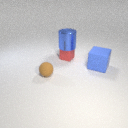
large blue rubber cube to the right of small brown rubber sphere